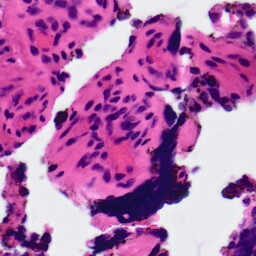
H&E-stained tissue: Ovarian